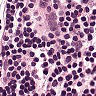
Metastatic tissue present: yes